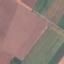
Land use / land cover: AnnualCrop